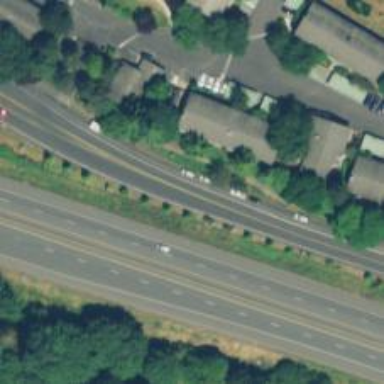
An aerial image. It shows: Tertiary road with sidewalk on the left.